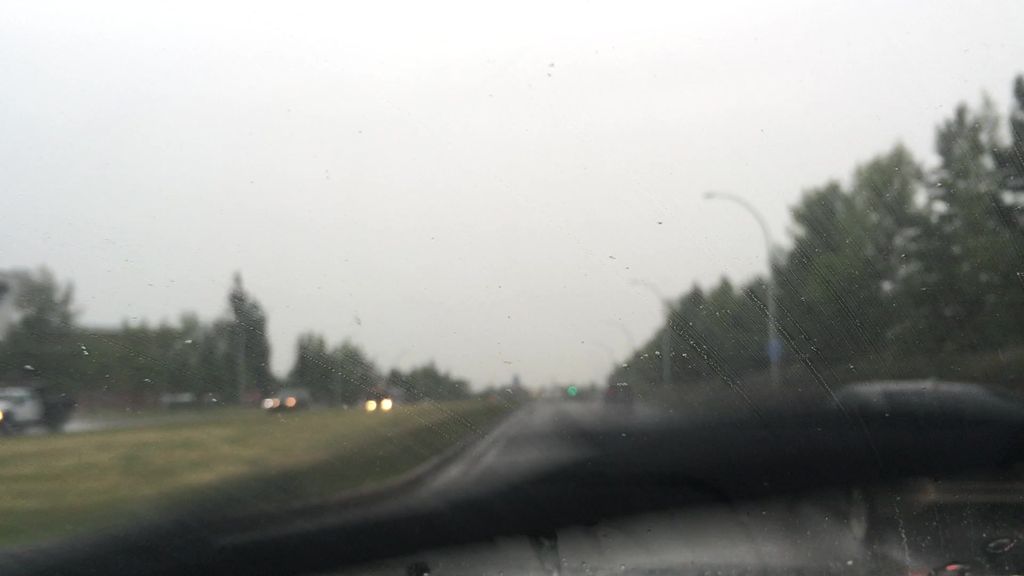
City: edmonton